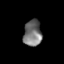
Tissue: skin
Cell type: Epithelial cells
Senescence score: 0.2575
Nuclear area (px): 457
Mean DAPI intensity: 117.77